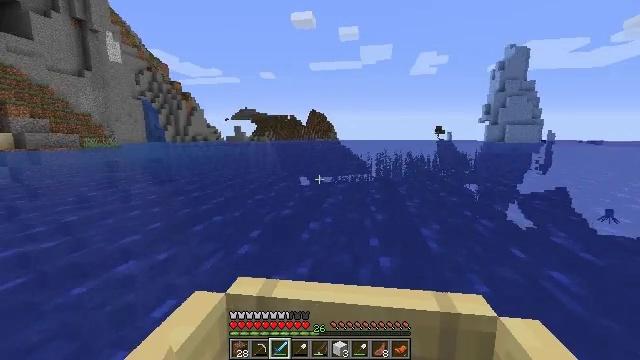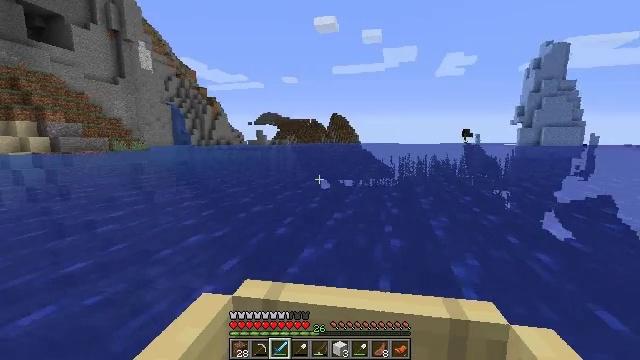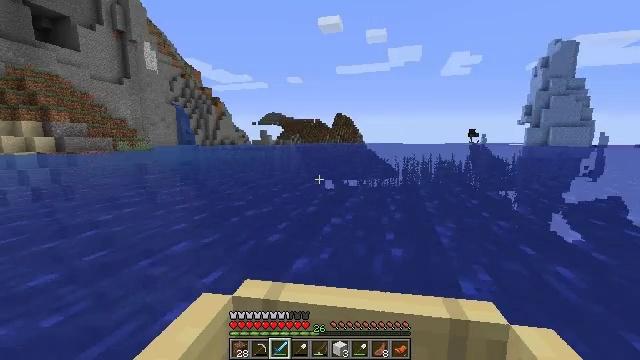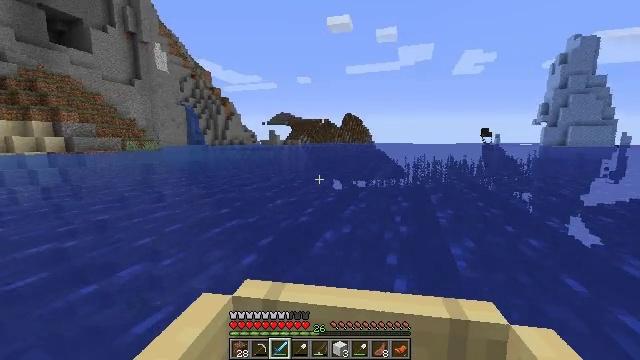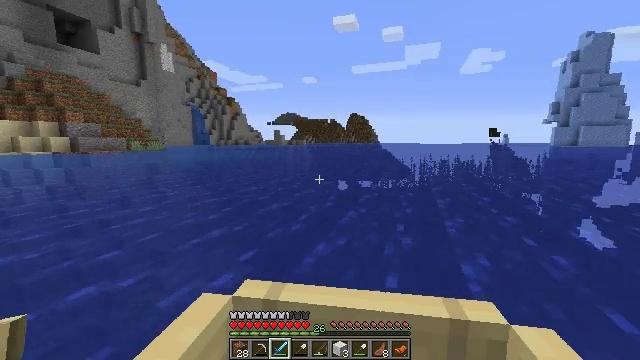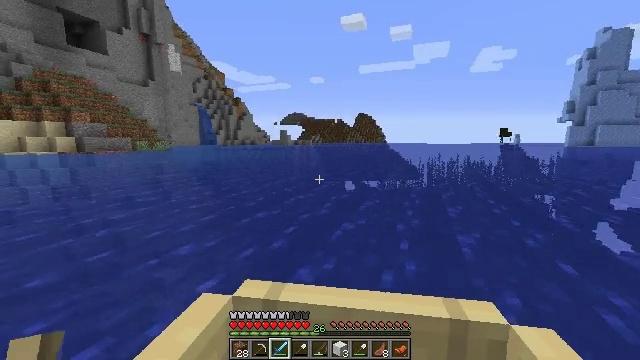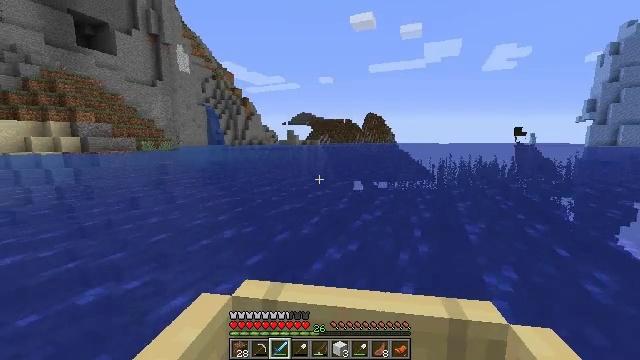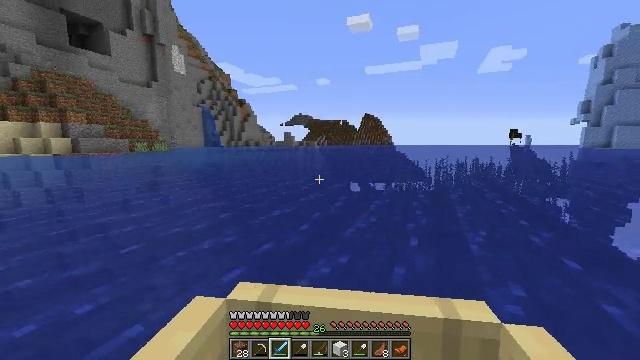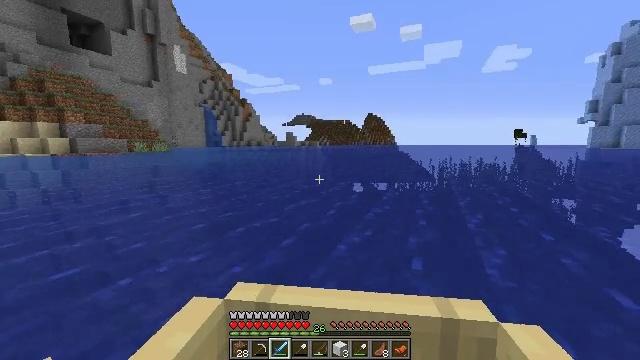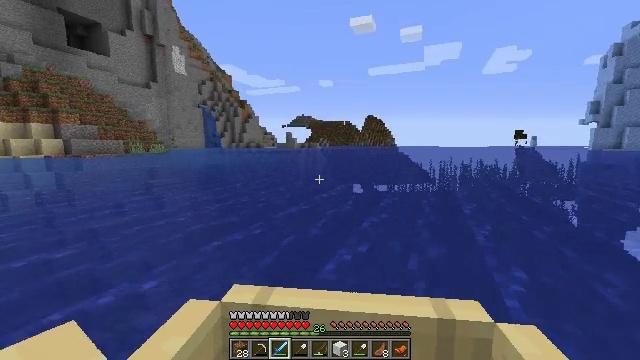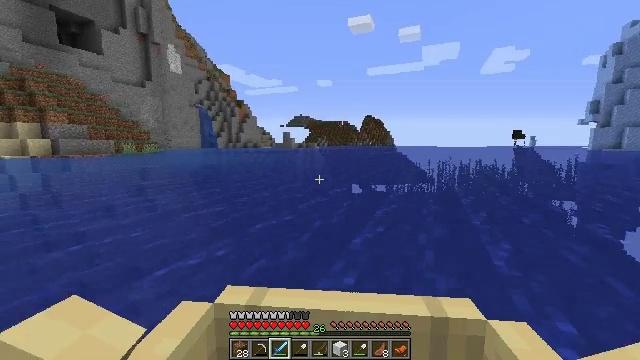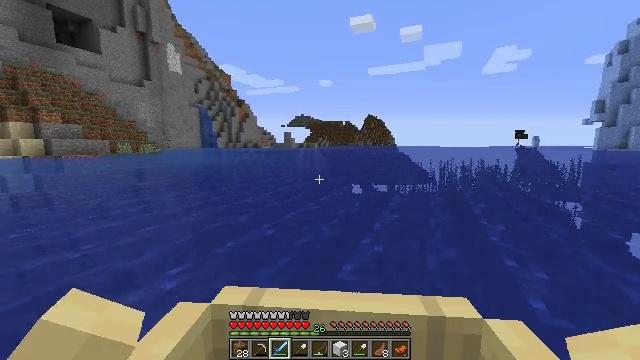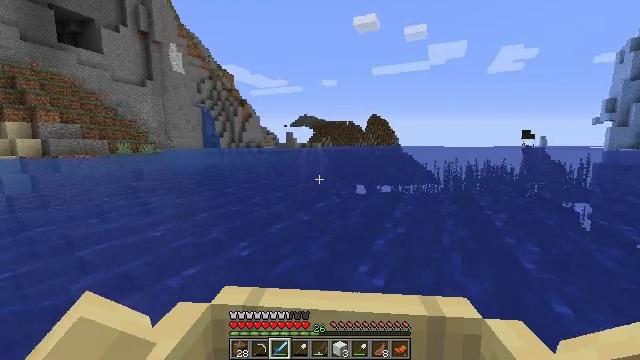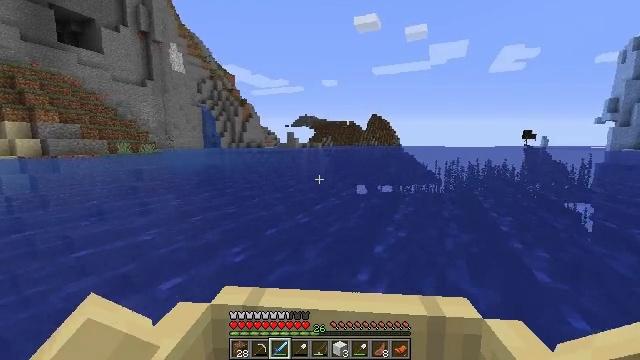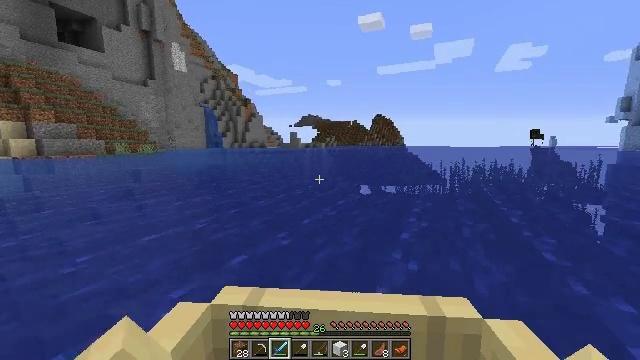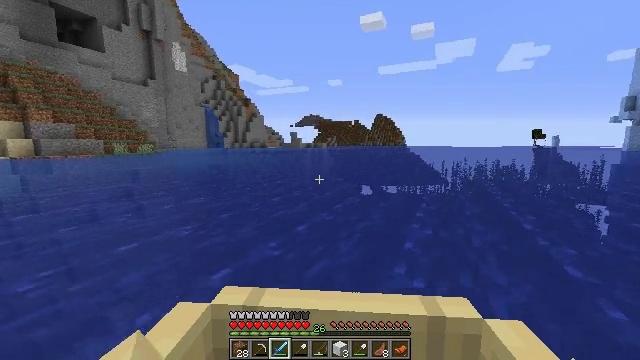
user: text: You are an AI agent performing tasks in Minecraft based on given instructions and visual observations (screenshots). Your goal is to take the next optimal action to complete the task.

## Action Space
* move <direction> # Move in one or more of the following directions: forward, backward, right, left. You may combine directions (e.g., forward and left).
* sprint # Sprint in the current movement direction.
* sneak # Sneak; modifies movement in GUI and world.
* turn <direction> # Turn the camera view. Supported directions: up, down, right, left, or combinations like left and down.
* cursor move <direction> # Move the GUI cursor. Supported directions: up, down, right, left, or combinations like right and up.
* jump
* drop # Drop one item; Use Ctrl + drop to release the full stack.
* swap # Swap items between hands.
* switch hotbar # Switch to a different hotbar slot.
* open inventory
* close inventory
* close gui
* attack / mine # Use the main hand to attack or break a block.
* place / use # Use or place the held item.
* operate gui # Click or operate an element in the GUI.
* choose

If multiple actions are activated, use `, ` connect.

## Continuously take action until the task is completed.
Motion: motion action
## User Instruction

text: Remove a lily pad from the inventory.
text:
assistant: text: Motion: move forward, turn left
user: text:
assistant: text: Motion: move forward
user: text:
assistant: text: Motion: move forward
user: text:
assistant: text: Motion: move forward
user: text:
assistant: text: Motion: move forward
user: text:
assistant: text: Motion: move forward
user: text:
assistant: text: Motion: move forward, turn right
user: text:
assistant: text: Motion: move forward
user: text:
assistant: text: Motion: move forward
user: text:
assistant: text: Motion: move forward, turn right
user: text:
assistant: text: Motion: move forward
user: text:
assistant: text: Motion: move forward
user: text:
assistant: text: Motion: move forward
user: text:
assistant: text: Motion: move forward
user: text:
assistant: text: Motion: move forward
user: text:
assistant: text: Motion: move forward
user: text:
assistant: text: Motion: move forward
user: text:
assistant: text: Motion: move forward
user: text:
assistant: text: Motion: move forward
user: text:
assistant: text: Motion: move forward, turn right
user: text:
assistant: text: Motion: move forward, turn right
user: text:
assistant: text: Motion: move forward
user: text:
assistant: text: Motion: move forward, turn right
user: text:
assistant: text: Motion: move forward
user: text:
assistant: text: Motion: no_op
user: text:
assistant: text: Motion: no_op
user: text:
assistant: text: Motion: no_op
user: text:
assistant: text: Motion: no_op
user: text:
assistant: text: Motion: no_op
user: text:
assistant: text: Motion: no_op